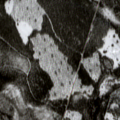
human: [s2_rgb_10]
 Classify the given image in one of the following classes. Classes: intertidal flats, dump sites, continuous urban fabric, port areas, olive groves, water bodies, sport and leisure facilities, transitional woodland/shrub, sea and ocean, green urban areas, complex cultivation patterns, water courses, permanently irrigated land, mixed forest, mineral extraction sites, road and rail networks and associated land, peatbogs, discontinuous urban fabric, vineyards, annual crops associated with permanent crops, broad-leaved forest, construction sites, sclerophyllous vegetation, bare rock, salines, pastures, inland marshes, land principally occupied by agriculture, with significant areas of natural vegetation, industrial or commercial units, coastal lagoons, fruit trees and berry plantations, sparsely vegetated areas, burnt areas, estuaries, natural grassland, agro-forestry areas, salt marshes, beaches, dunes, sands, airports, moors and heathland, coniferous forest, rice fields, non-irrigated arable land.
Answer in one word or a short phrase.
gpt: coniferous forest